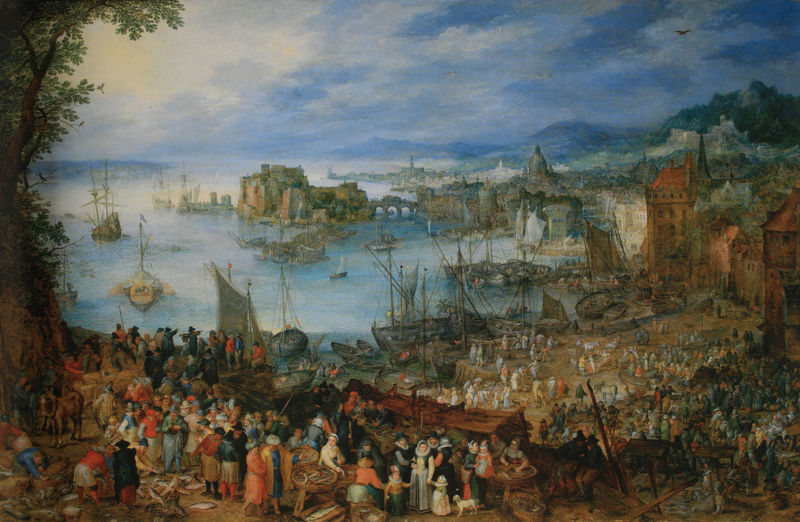
Titel: Großer Fischmarkt mit Selbstbildnis
Künstler: Jan d.Ä. Brueghel
Standort: München
Institution: Alte Pinakothek
Schlagwörter: baum, berg, blau, himmel, meer, vogel, wasser, wolken, frauen, gelb, landschaft, menschen, see, stadt, ufer, braun, licht, männer, haus, hund, rot, schloss, fest, masse, menge, holland, niederlande, häuser, brücke, kirche, händler, boot, boote, handel, kinder, turm, küste, schiff, schiffe, segel, segelboot, segelschiffe, strand, segelschiff, berge, gebirge, nebel, markt, figuren, hafen, rundbogen, masten, korb, bucht, verkauf, verkäufer, burg, festung, menschenmenge, fisch, maste, verkaufen, bruegel, brueghel, fische, fischfang, stände, vielfigurig, verladen, menhe, händle